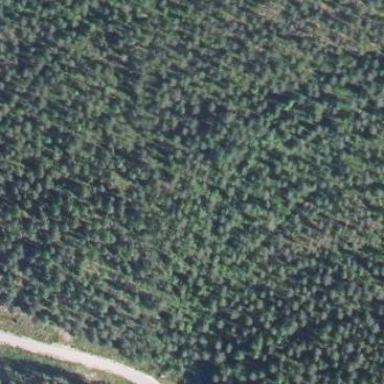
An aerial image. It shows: Woodland consisting mainly of needle-leaved trees.